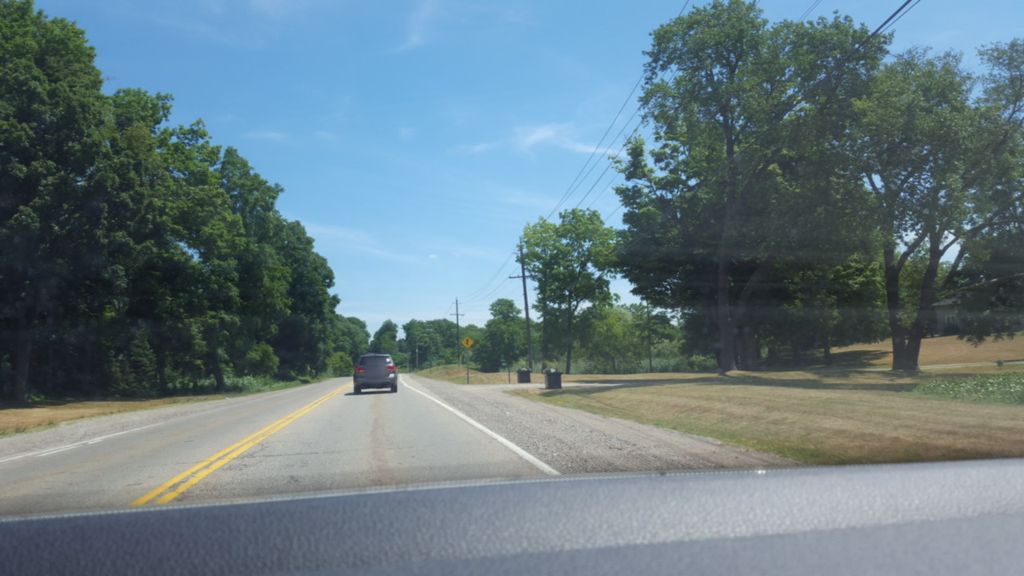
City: hamilton